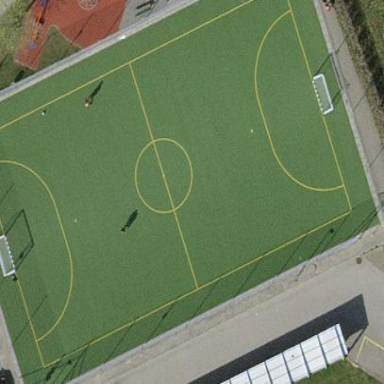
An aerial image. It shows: Artificial turf soccer pitch for leisure sport activities.